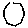
Label: hexagon